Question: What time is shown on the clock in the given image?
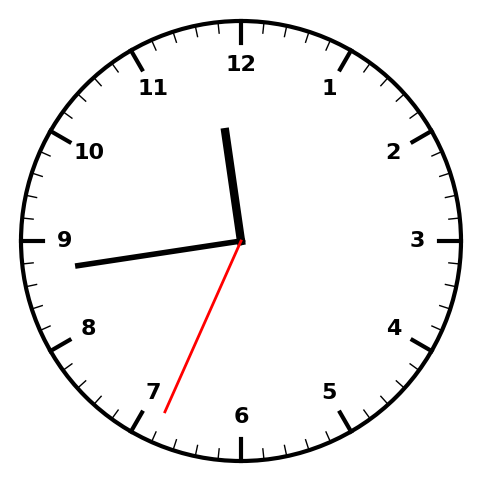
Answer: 11:43:34